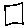
Label: square